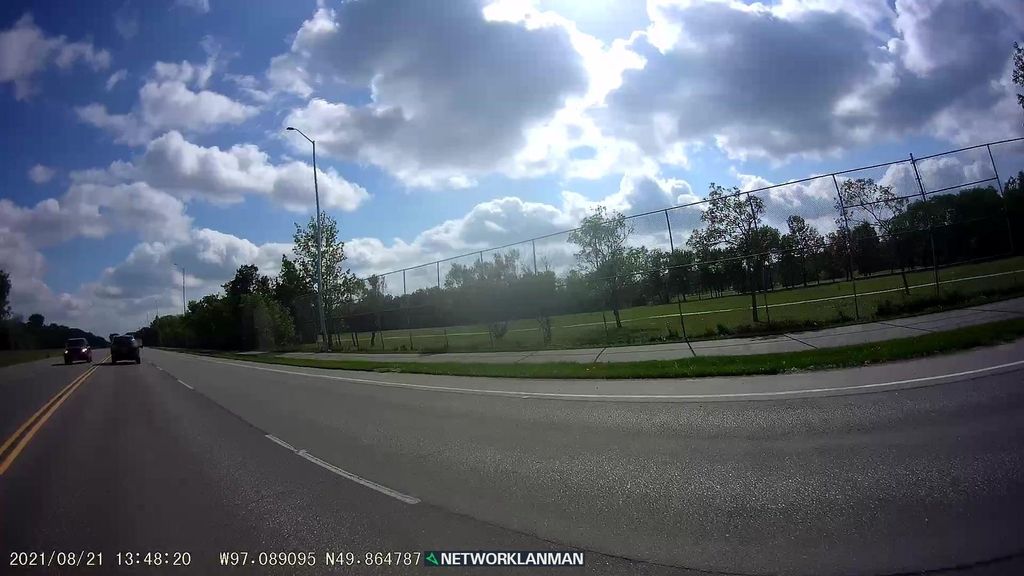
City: winnipeg